Question: I know how to rotate text 90 degrees using CSS, but I'm trying to align the text to the top-right of the page (or a parent element) as its 90-degree-rotated self. Is this possible?
Example:

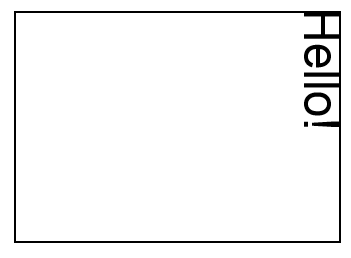
Answer: Neither of the previous solutions work for any amount of text. You need to use transform-origin.
'''
<div class="container">
<span class="rotate">Hello THERE!</span>
</div>
.rotate {
-webkit-transform: rotate(90deg);
-webkit-transform-origin: left top;
-moz-transform: rotate(90deg);
-moz-transform-origin: left top;
-ms-transform: rotate(90deg);
-ms-transform-origin: left top;
-o-transform: rotate(90deg);
-o-transform-origin: left top;
transform: rotate(90deg);
transform-origin: left top;
position: absolute;
top: 0;
left: 100%;
white-space: nowrap;
font-size: 48px;
}
'''